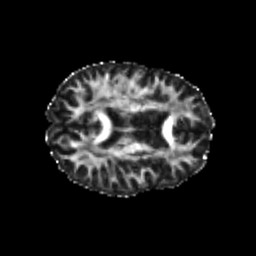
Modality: FA
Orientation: axial
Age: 22
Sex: female
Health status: healthy
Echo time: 0.074 s